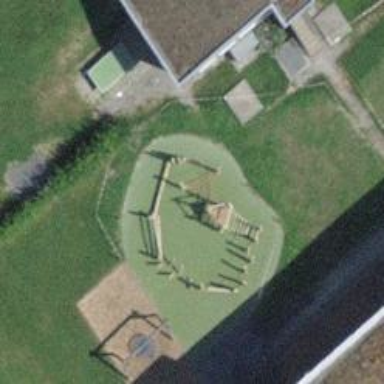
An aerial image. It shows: Playground with various play structures.